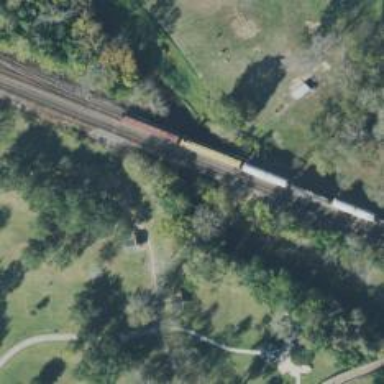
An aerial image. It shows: Railway track.